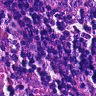
Metastatic tissue present: no